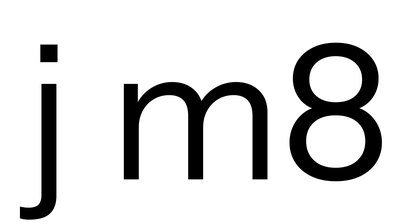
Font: InstrumentSans_Regular